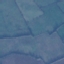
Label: Pasture